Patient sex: M
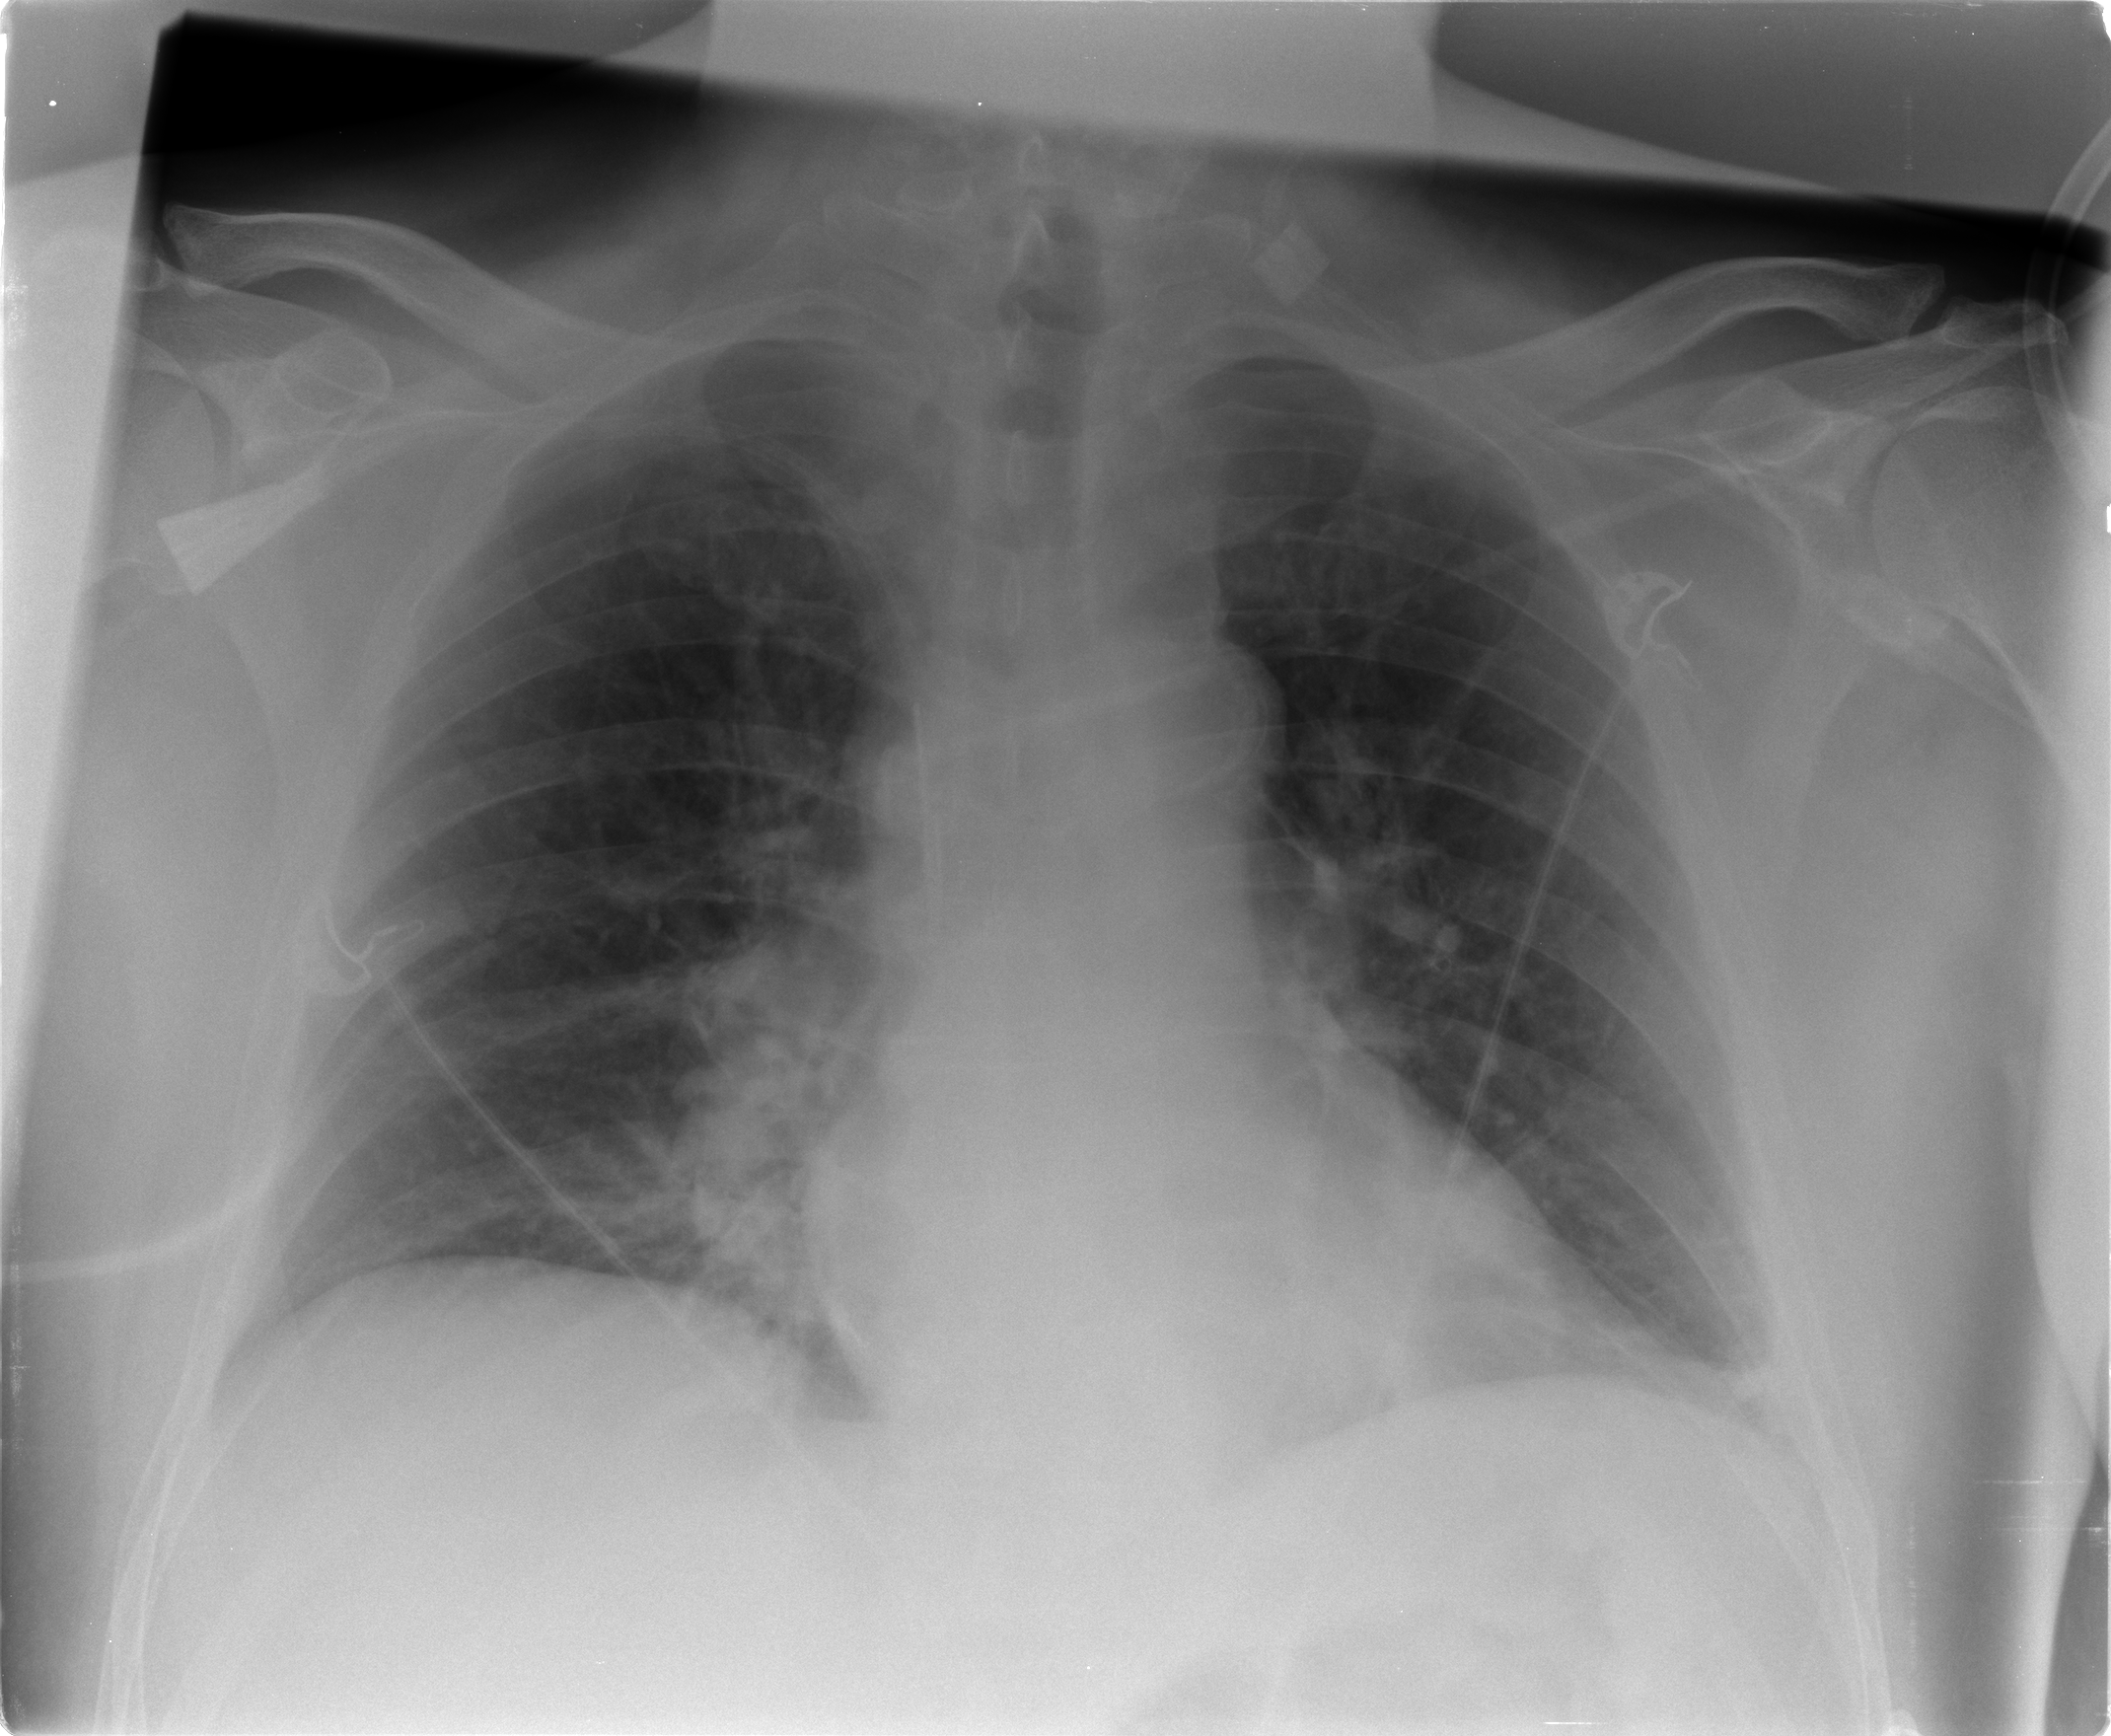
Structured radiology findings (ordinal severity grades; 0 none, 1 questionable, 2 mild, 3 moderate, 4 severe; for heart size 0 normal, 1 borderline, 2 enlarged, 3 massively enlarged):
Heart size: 0
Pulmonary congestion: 3
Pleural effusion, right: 0
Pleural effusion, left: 0
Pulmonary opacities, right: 2
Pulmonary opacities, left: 0
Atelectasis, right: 2
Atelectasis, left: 1